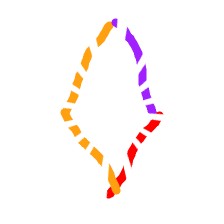
Shape: rhombus